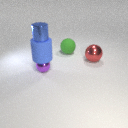
large red metal sphere to the right of large green rubber sphere